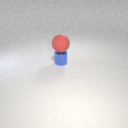
small blue metal cylinder below large red rubber sphere